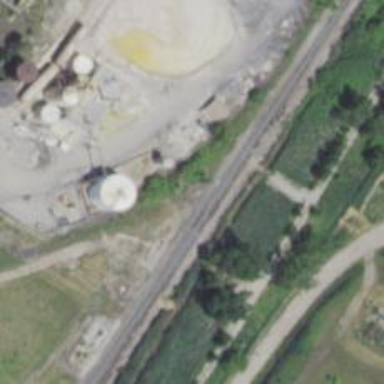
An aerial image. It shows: Abandoned railway spur.